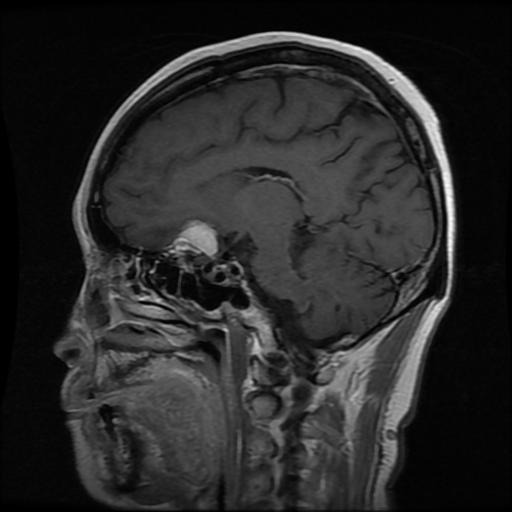
Label: meningioma